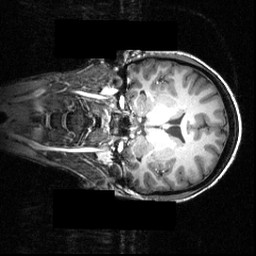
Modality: T1w
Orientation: coronal
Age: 20
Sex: female
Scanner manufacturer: siemens
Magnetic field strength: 3.951 T
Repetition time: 1.5 s
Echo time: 0.00335 s